Question: I copied these files to C:\MonoWebServer.
xsp2.exe
xsp2.exe.mdb
Mono.WebServer2.dll
Mono.Security.dll
I registered Mono.WebServer2.dll & Mono.Security.dll in the GAC.
When I go to run xsp2.exe I get.

What am I doing wrong!
Windows 7 - 64bit
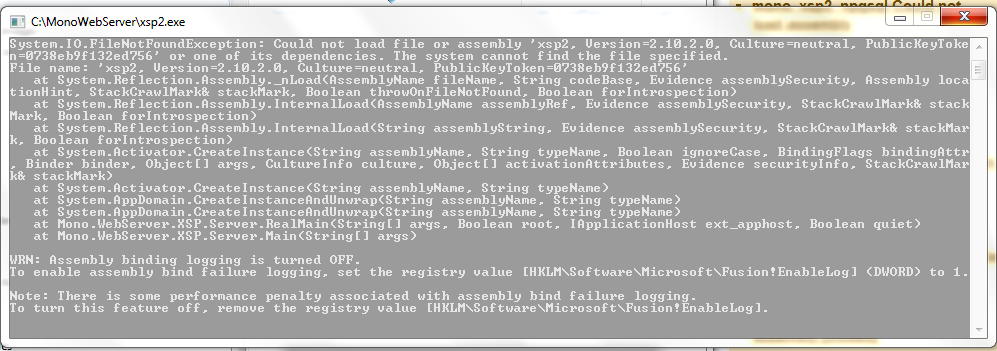
Answer: Ok I'v got it working now. Here are the steps.
1. Create an empty Asp.net MVC site.
2. Copy xsp4.exe, Mono.Security.dll & Mono.WebServer2.dll to the root of the site. The file structure should look like this. WebSite --bin --Content --Models --Views xsp4.exe Mono.Security.dll Mono.WebServer2.dll
3. Copy those same 3 files into the bin folder.
4. Now run xsp4.exe from the root folder. By default it should run on port 8080. So open a browser to http://localhost:8080 and it should work.
I'm not really sure why but xsp creates a new instance of MonoWebServer based on the assembly name of the Server class. So when it trys to resolve it, it defaults to looking in the folder. Thats why you have to copy xsp and any dependency files to the folder.
You can get the files , , & from installing the newest version of <URL>.
This works for web sites built on .NET 4.0. If your trying to deploy .NET 2.0 sites then you will need to register & in the GAC and use instead of .
Xsp web server does not need the Mono framework to run on Windows machines with .NET Framework installed.